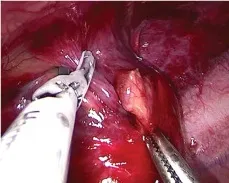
(G-I) The ultrasonic scalpel was utilized to carefully remove the mass from the root of the brachial plexus.
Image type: medical_photograph (other_medical_photograph)